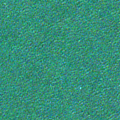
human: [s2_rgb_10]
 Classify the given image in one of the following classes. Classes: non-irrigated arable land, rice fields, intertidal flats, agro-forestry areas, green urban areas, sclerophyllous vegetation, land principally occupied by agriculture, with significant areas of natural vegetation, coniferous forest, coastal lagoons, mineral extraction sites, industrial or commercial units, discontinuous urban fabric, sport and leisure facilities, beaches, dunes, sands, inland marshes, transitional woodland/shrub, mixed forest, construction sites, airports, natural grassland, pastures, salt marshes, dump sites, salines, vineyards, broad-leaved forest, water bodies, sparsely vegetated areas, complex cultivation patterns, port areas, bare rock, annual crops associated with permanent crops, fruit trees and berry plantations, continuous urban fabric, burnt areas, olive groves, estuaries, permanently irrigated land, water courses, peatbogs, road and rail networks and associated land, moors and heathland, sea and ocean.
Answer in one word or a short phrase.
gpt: sea and ocean